Question: Trying to separate the logo flex box from the social flex box to put fb tt Instagram logos, but it won't work.
Also, I'm trying to make the logo bigger without increasing the header size, trying to make all more slim but without success.
Any tips for both problems?

'''
body {
background-color: #45a29e;
margin: 0;
padding: 0;
}
.head {
background-color: #137B77;
margin: 0;
padding: 0;
align-items: center;
display: flex;
}
.center {
display: block;
margin-left: auto;
margin-right: auto;
width: 15%;
vertical-align: middle;
}
.main-header {
display: flex;
align-items: center;
}
.header-menus {}
.header-menus ul li {
list-style: none;
margin-left: 10px;
color: #000000;
}
.header-menus ul li a {
color: #000000;
text-decoration: none;
padding-left: 30px;
font-size: 15px;
line-height: 2.0;
font-family: 'STIX Two Math', serif;
}
.logo-image {
width: 100%;
}
.social {
width: 100px;
height: 150px;
background-color: blue;
}
.social-menu {
display: flex;
align-items: center;
}
'''
'''
<div class="wrapper">
<header class="head">
<div class="header-menus">
<ul>
<li>
<a href="">Home</a>
<a href="">Contato</a>
<a href="">Portfolio</a>
<a href="">Localizacao</a>
</li>
</ul>
</div>
<div class="main-header">
<div class="logo-image">
<img src="https://via.placeholder.com/50" alt="Makeup" class="center">
</div>
</div>
<div class="social-menu">
<link rel="stylesheet" type="text/css" href="photos/facebook.png">
<a href="photos/facebook.png" class="fa fa-facebook">f</a>
</div>
</header>
</div>
'''
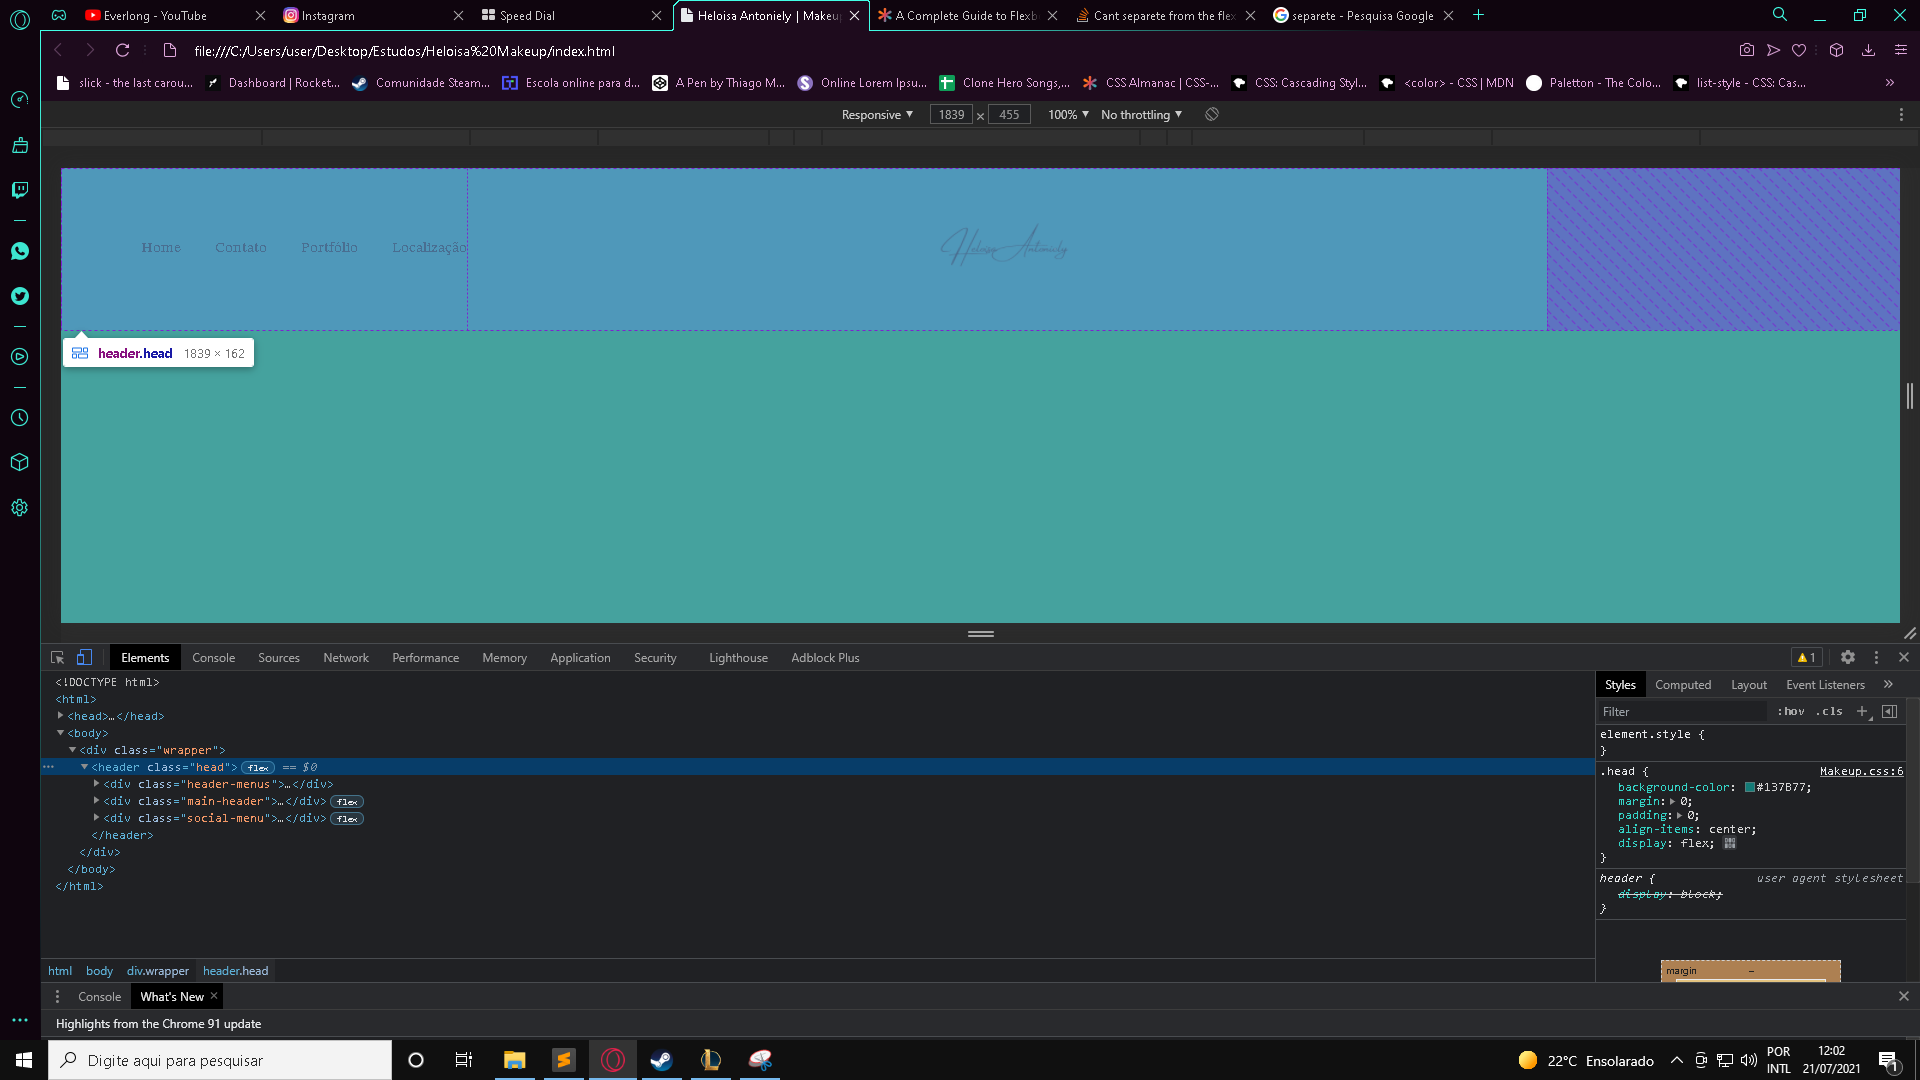
Answer: I'm not sure about your logo without seeing the dimensions of the actual image. I have substituted my own image address for the sake of this question. Some of your code is not necessary such as the .center class. most of what you want to accomplish can be achieved by using some justify-content styling and manually adjusting the position of the logo. Also, you are targeting the logo-image div for the size but if you adjust the actual tag then you can change the size without too much issues. If the logo image is square then you will have some issues with sizing but you could use a negative top and bottom margin on the .image-logo class to remove the extra space.
'''
<style>
body {
background-color: #45a29e;
margin: 0;
padding: 0;
}
.head {
background-color: #137B77;
margin: 0;
padding: 0 25px;
align-items: center;
display: flex;
align-items: center;
justify-content: space-between;
}
.main-header {
display: flex;
position: relative
}
.header-menus {
}
.header-menus ul {
list-style: none;
color: #000000;
display: flex;
justify-content: space-evenly;
padding-left: 0;
}
.header-menus li {
padding-left: 20px;
}
.header-menus li:first-child {
padding: 0;
}
.logo-image img {
max-width: 150px;
position: relative;
right: 75px
}
.header-menus ul li a {
color: #000000;
text-decoration: none;
font-size: 15px;
line-height: 2.0;
font-family: 'STIX Two Math', serif;
}
.social {
background-color: blue;
}
.social-menu {
display: flex;
align-items: center;
}
</style>
<body>
<div class="wrapper">
<header class="head">
<div class="header-menus">
<ul>
<li>
<a href="">Home</a>
</li>
<li>
<a href="">Contato</a>
</li>
<li>
<a href="">Portfolio</a>
</li>
<li>
<a href="">Localizacao</a>
</li>
</ul>
</div>
<div class="main-header">
<div class="logo-image">
<img src="https://www.simpleskincare.com/sk-eu/content/dam/brands/simple/global_use/<PHONE>-new-logo-simple.png.rendition.680.680.png" alt="Makeup" class="center">
</div>
</div>
<div class="social-menu">
<link rel="stylesheet" type="text/css" href="photos/facebook.png">
<a href="photos/facebook.png" class="fa fa-facebook">f</a>
</div>
</header>
</div>
</body>
'''
<URL>